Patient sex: M
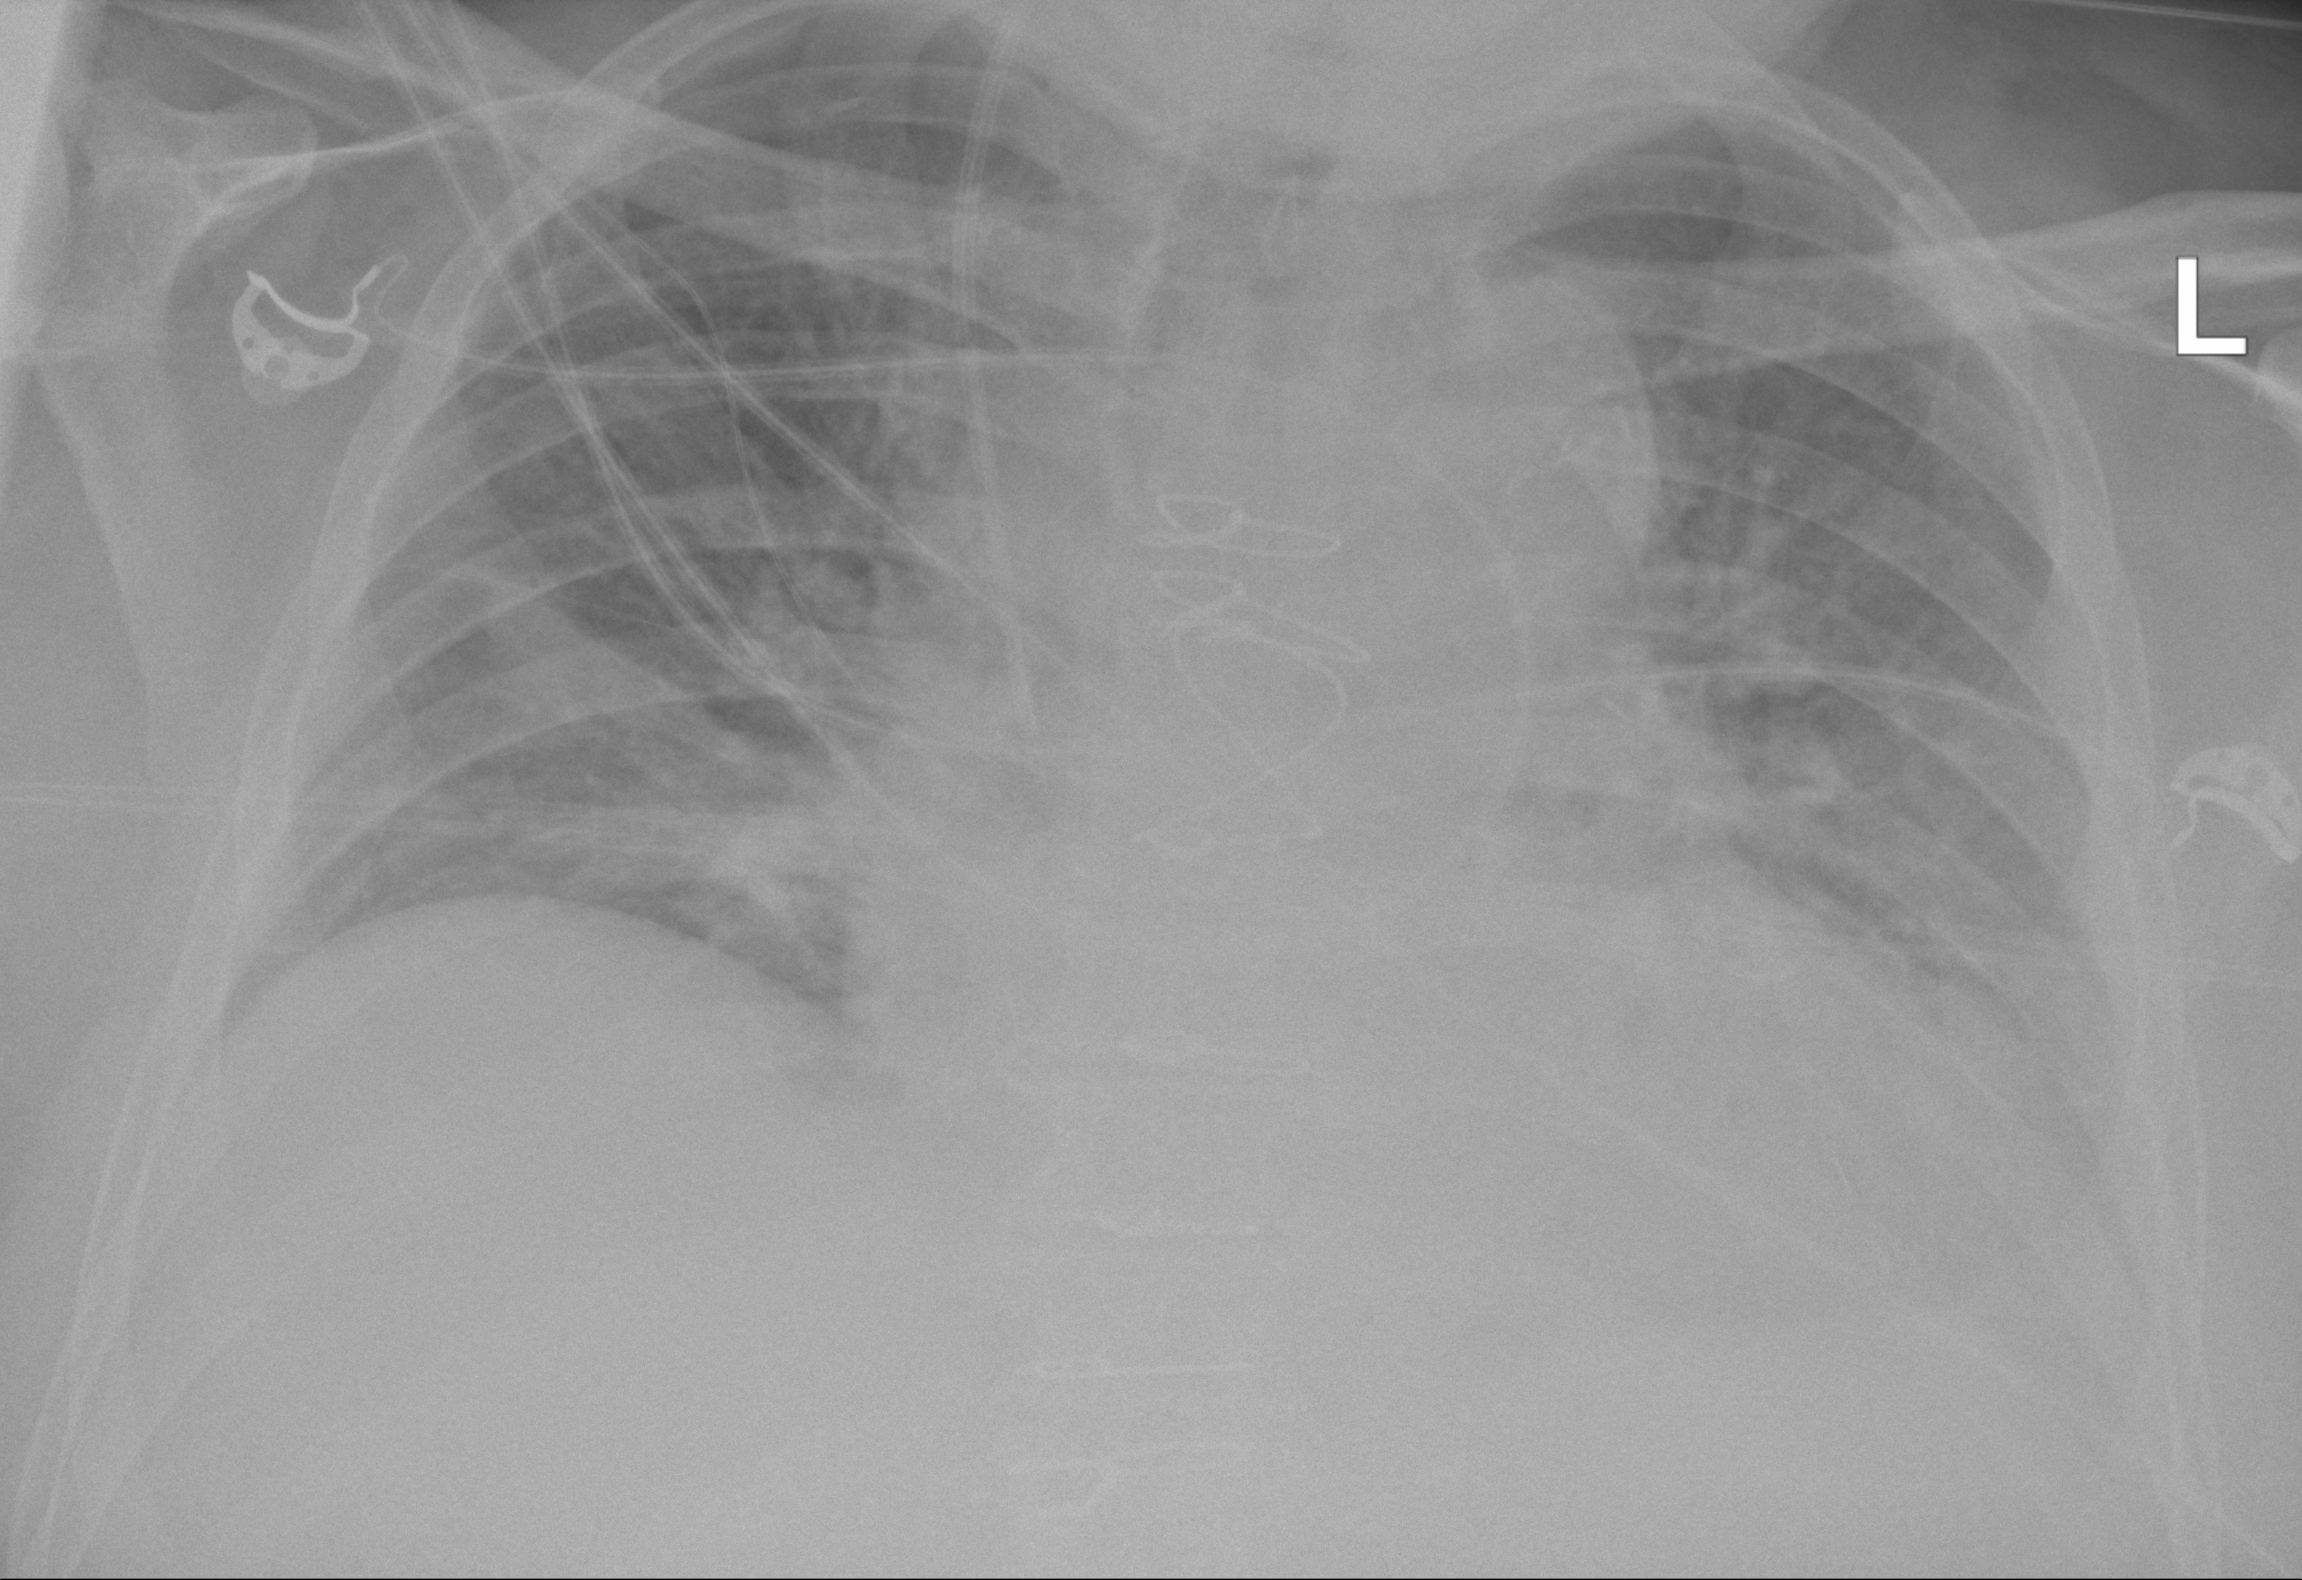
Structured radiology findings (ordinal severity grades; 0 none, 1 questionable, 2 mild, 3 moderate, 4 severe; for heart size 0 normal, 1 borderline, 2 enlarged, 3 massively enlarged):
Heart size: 2
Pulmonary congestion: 2
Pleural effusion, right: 0
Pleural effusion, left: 2
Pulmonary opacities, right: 0
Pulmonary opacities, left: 0
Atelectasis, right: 0
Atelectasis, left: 2